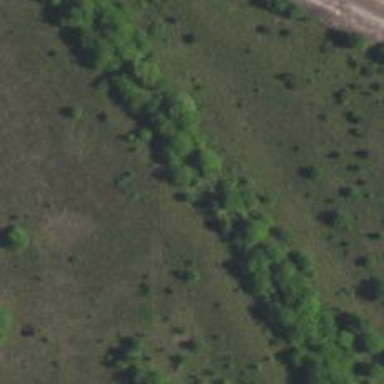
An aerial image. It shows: Abandoned railway.